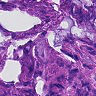
Metastatic tissue present: yes